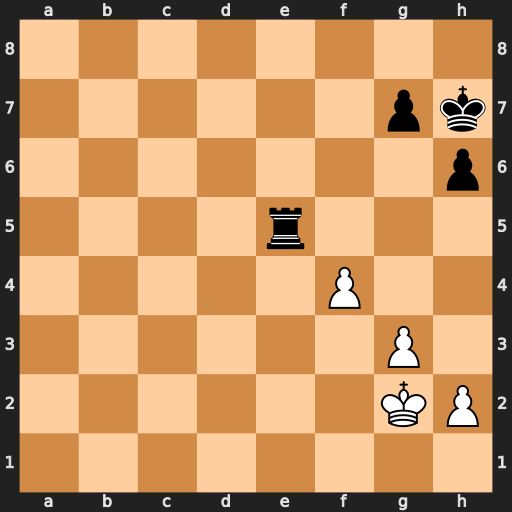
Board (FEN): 8/6pk/7p/4r3/5P2/6P1/6KP/8
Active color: w
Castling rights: -
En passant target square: -
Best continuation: fxe5 Kg6 g4